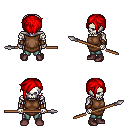
a pixel art fantasy rpg character, male body template, skeleton, brown tunic, teal pants, red pixie cut hairstyle, cloth bracers, maroon shoes, spear, four views (front, back, left, right), 2x2 character sprite sheet, small pixel art, hard edges, no anti-aliasing